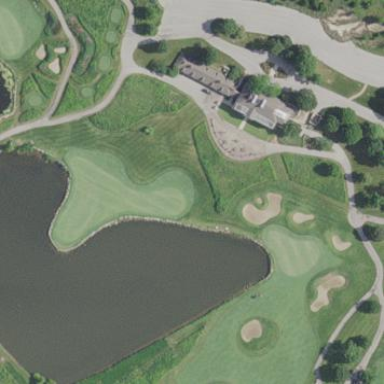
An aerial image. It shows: Picturesque green golfing area with grass land use.